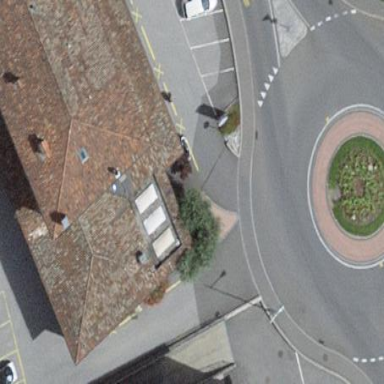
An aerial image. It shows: Restaurant building.